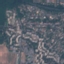
Land use / land cover: Residential